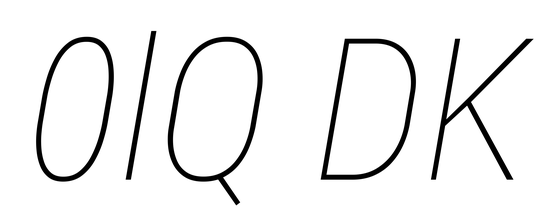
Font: Roboto-Italic_Condensed_Thin_Italic